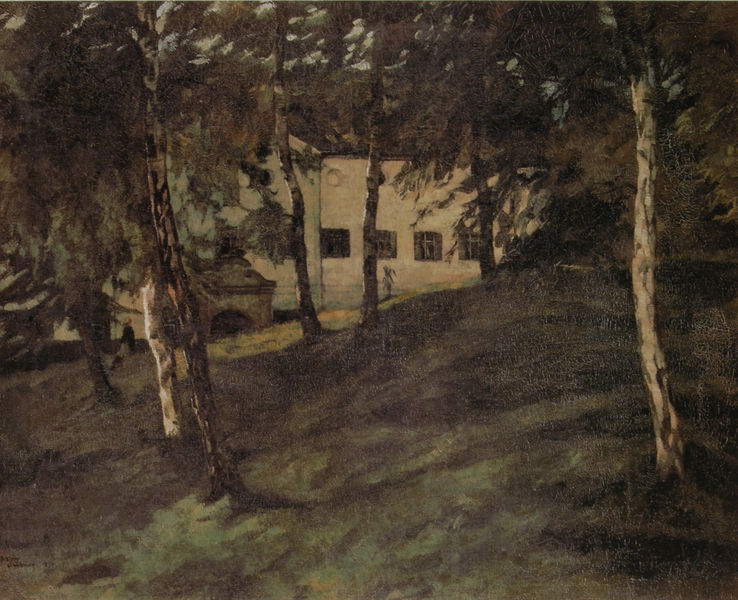
Titel: Wirtschaftsgebäude auf der Herreninsel im Chiemsee II
Künstler: Heinrich Wilhelm Trübner
Standort: München
Institution: Neue Pinakothek
Schlagwörter: baum, blätter, dunkel, gemälde, himmel, laub, mann, schatten, weiß, bäume, gelb, grün, impressionismus, landschaft, ocker, äste, abend, braun, fenster, frau, grau, hell, hintergrund, holz, licht, schwarz, dach, gebäude, gras, haus, park, rasen, wiese, beige, wand, faru, mensch, bild, öl, ast, birke, birken, einsamkeit, hügel, natur, stamm, zweige, hütte, kirche, pastos, sonne, boden, figur, blatt, wald, garten, bogen, fassade, abhang, farben, hang, mauer, farbe, tag, weis, läden, böschung, rauschen, stämme, duktus, ölfarbe, ölfarben, tor, wände, fensterrahmen, hauswand, kloster, moos, lichtung, groß, hügelig, ländlich, mauern, geäst, rinde, hain, spaziergänger, abtei, birk, gütte, waldig, fasade, landschsft, wad, dunkeö, 19.jh., pr